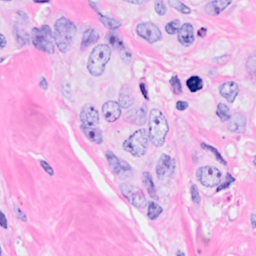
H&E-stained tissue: Breast